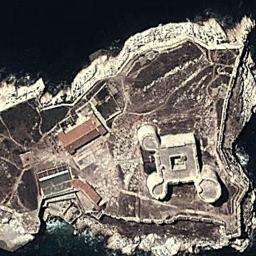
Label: palace